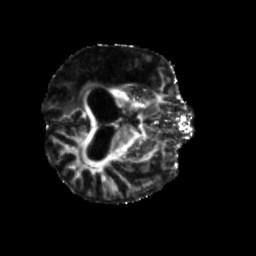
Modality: FA
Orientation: axial
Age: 52
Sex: male
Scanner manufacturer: siemens
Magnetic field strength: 3 T
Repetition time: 5.25 s
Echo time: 0.08 s